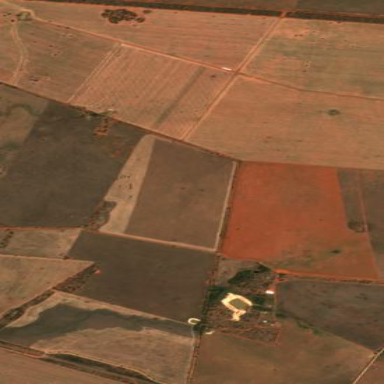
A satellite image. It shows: Farmland used to cultivate crops.